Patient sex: F
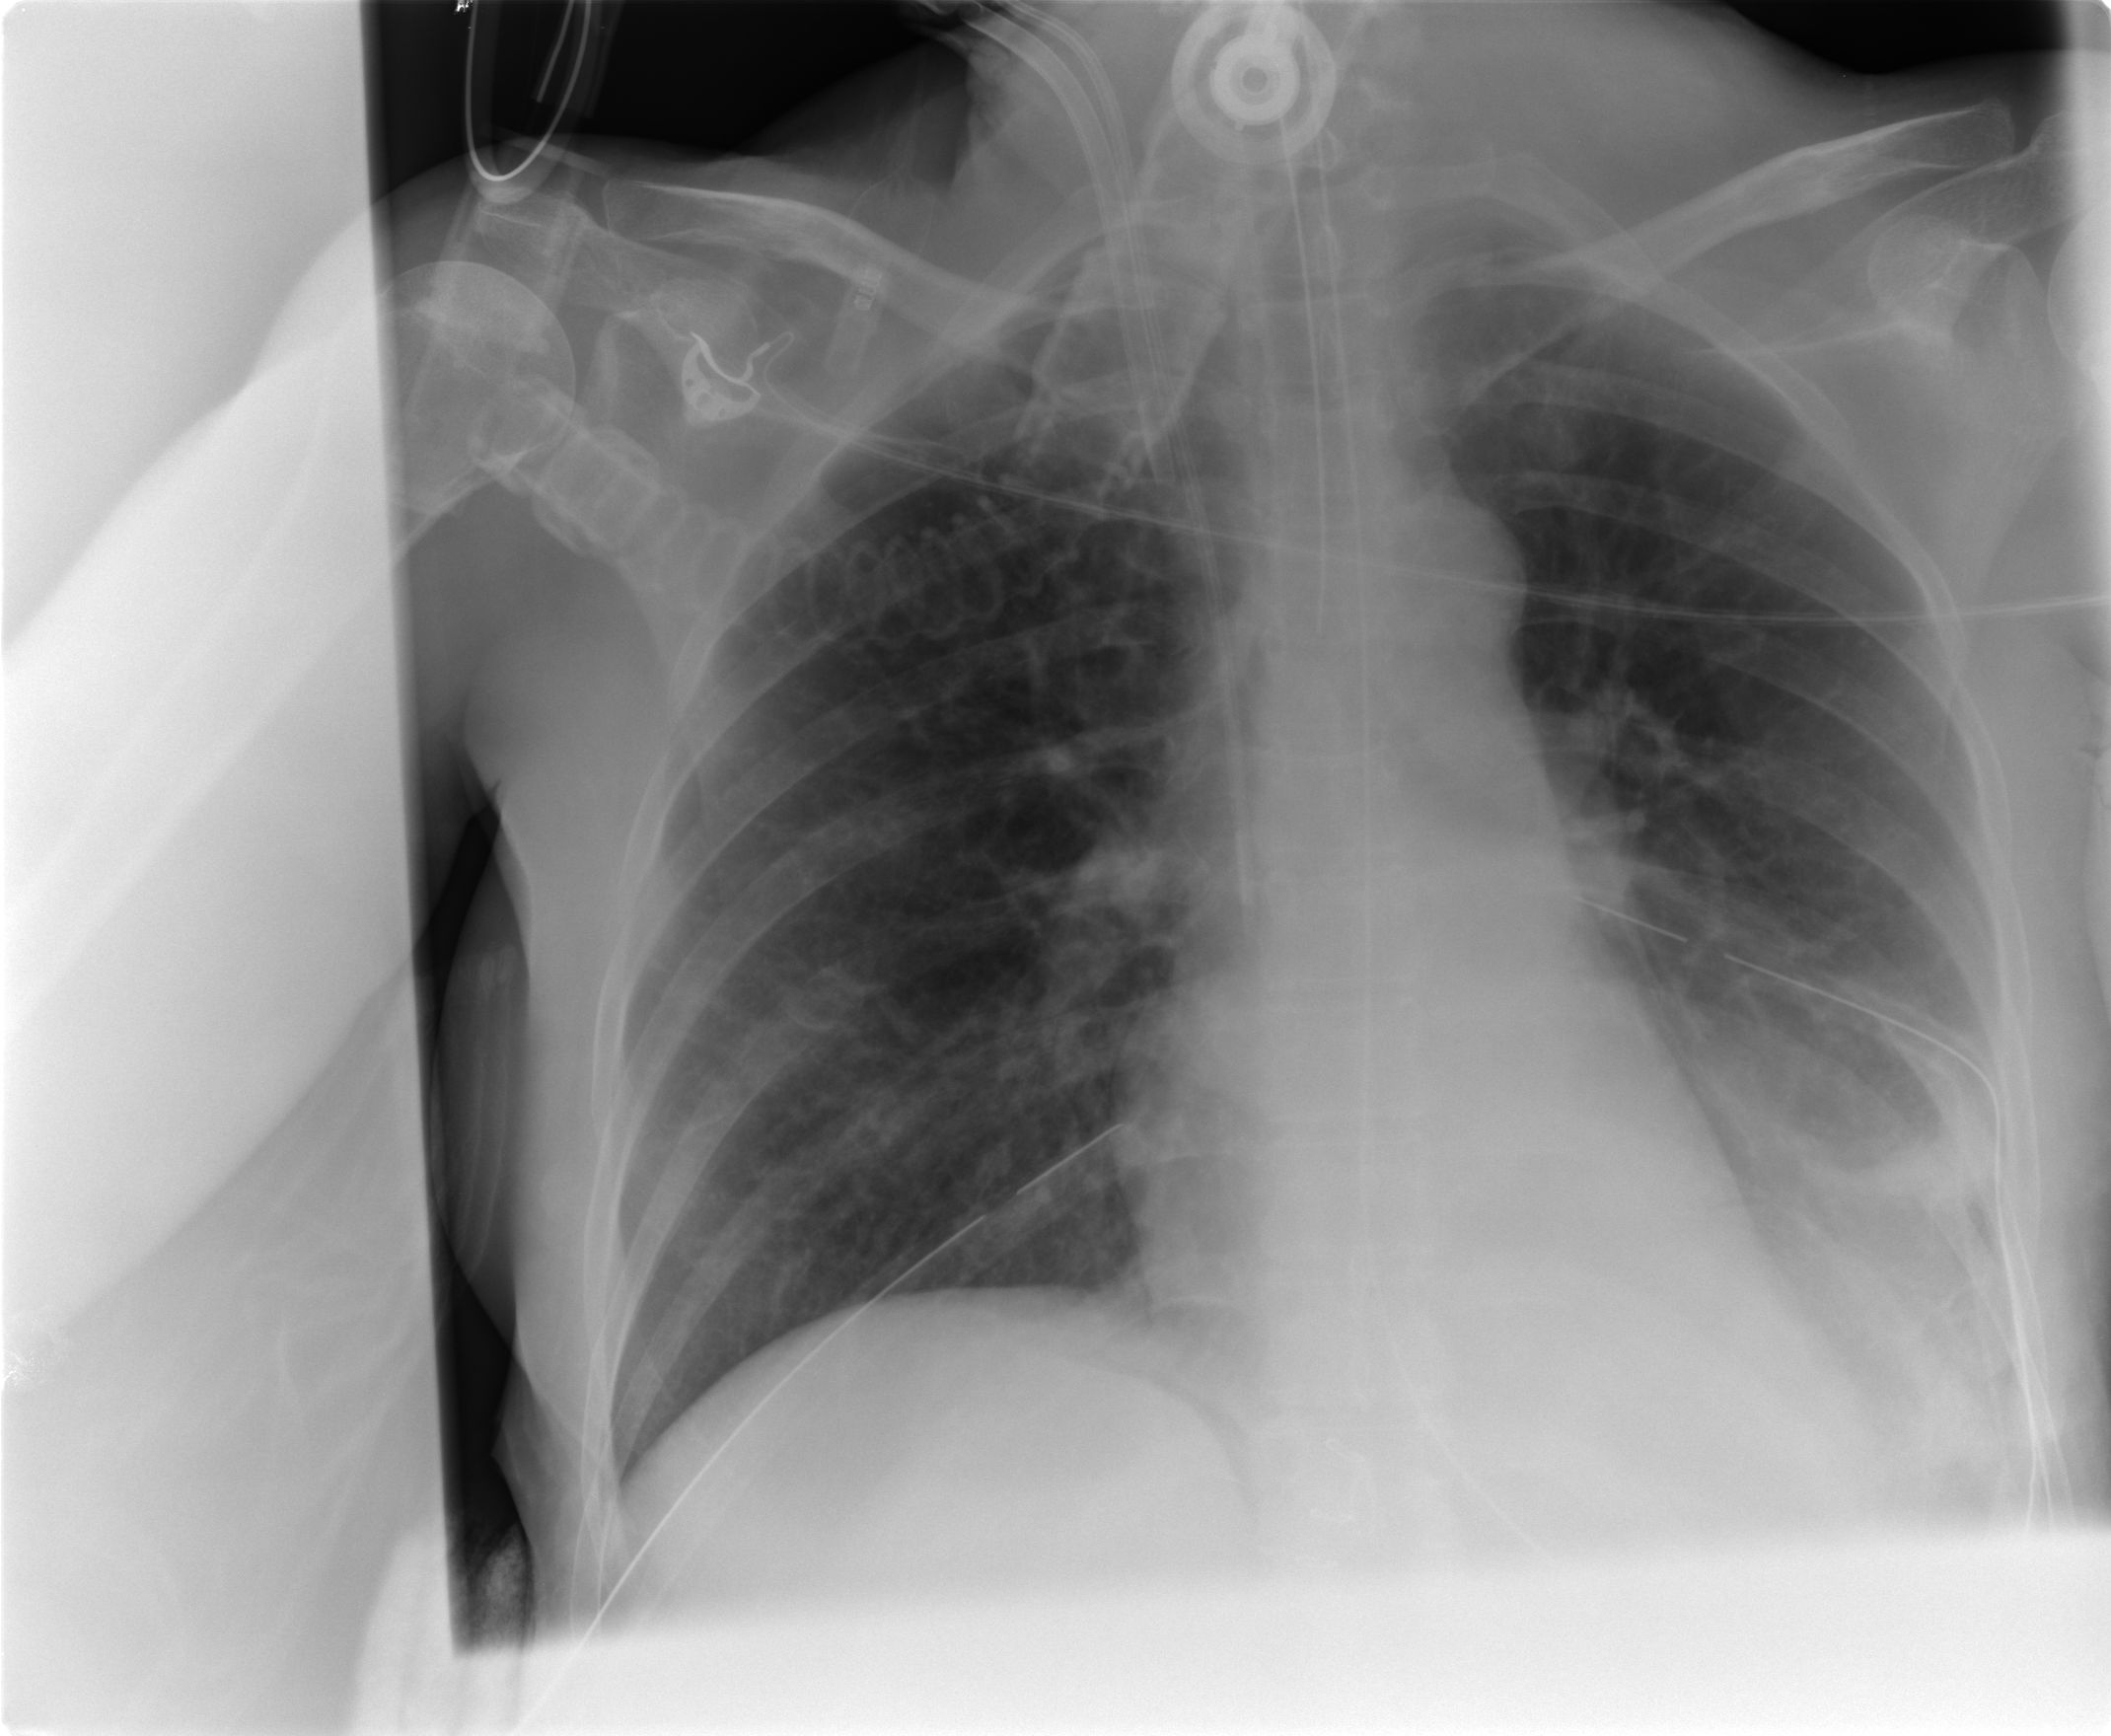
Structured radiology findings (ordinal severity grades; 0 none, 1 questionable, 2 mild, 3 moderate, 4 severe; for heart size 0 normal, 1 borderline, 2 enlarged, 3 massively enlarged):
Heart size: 0
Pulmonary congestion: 0
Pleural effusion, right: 0
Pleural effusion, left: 2
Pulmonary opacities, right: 0
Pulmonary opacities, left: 2
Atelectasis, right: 0
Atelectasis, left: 2